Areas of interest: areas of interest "surface parking lot"
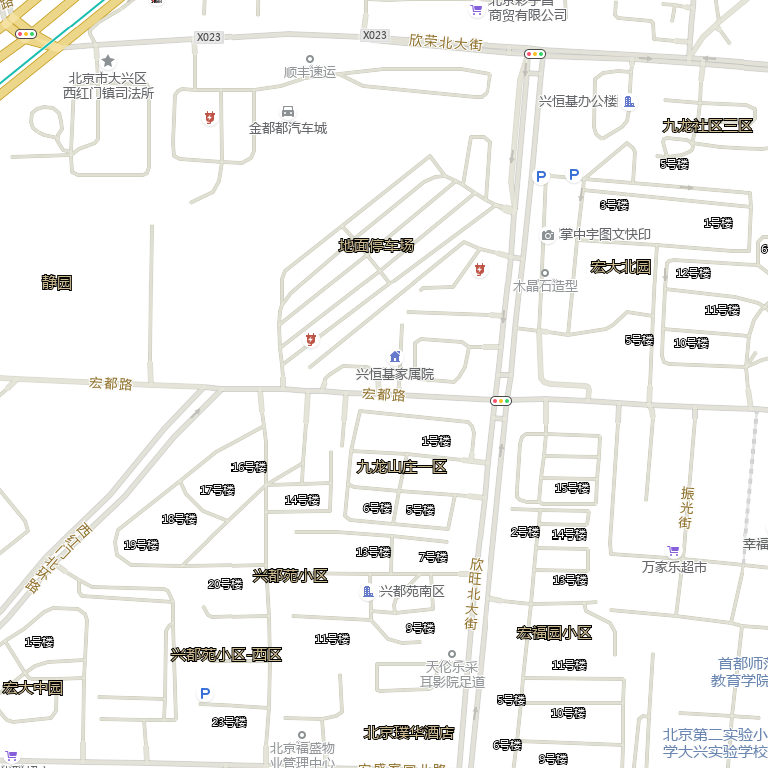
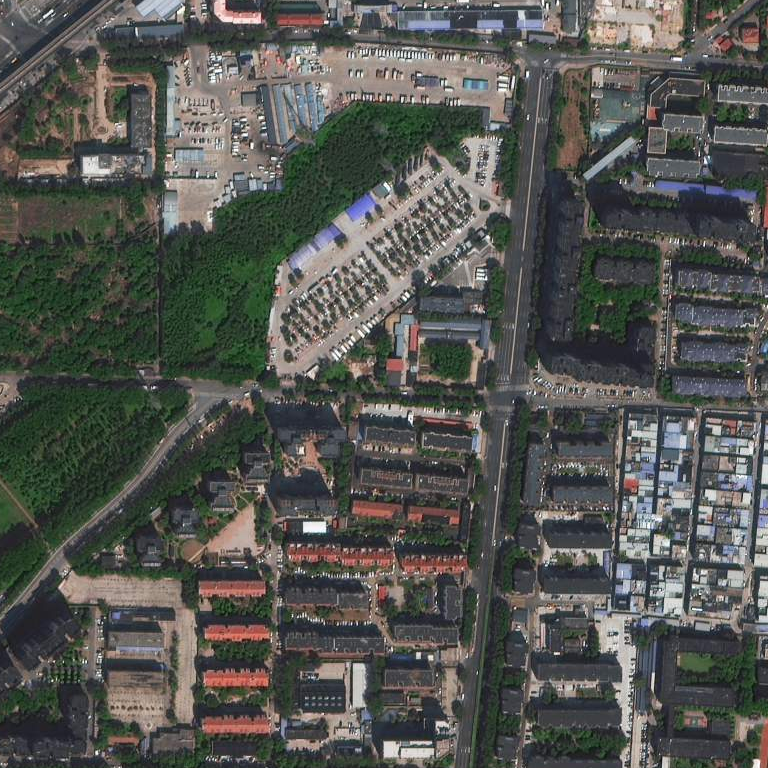